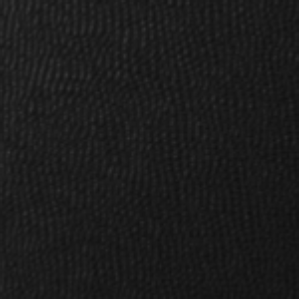
Label: frost